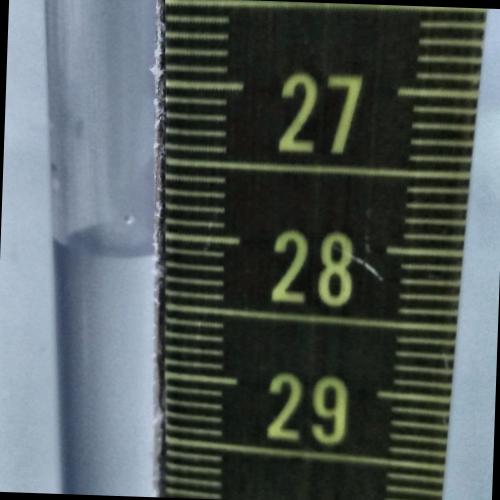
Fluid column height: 28.2 cm